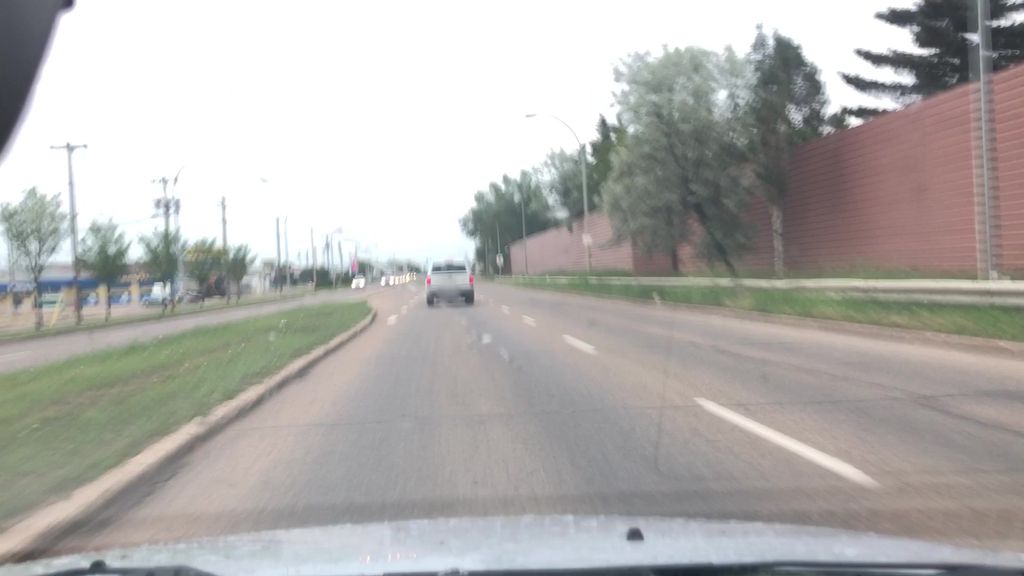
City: edmonton